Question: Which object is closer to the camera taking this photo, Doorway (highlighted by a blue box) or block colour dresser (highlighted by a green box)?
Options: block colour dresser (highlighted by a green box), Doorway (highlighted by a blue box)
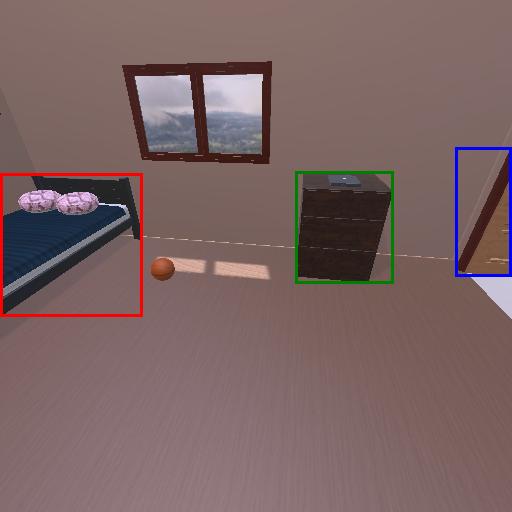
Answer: block colour dresser (highlighted by a green box)